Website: home-depot
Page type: account-dashboard
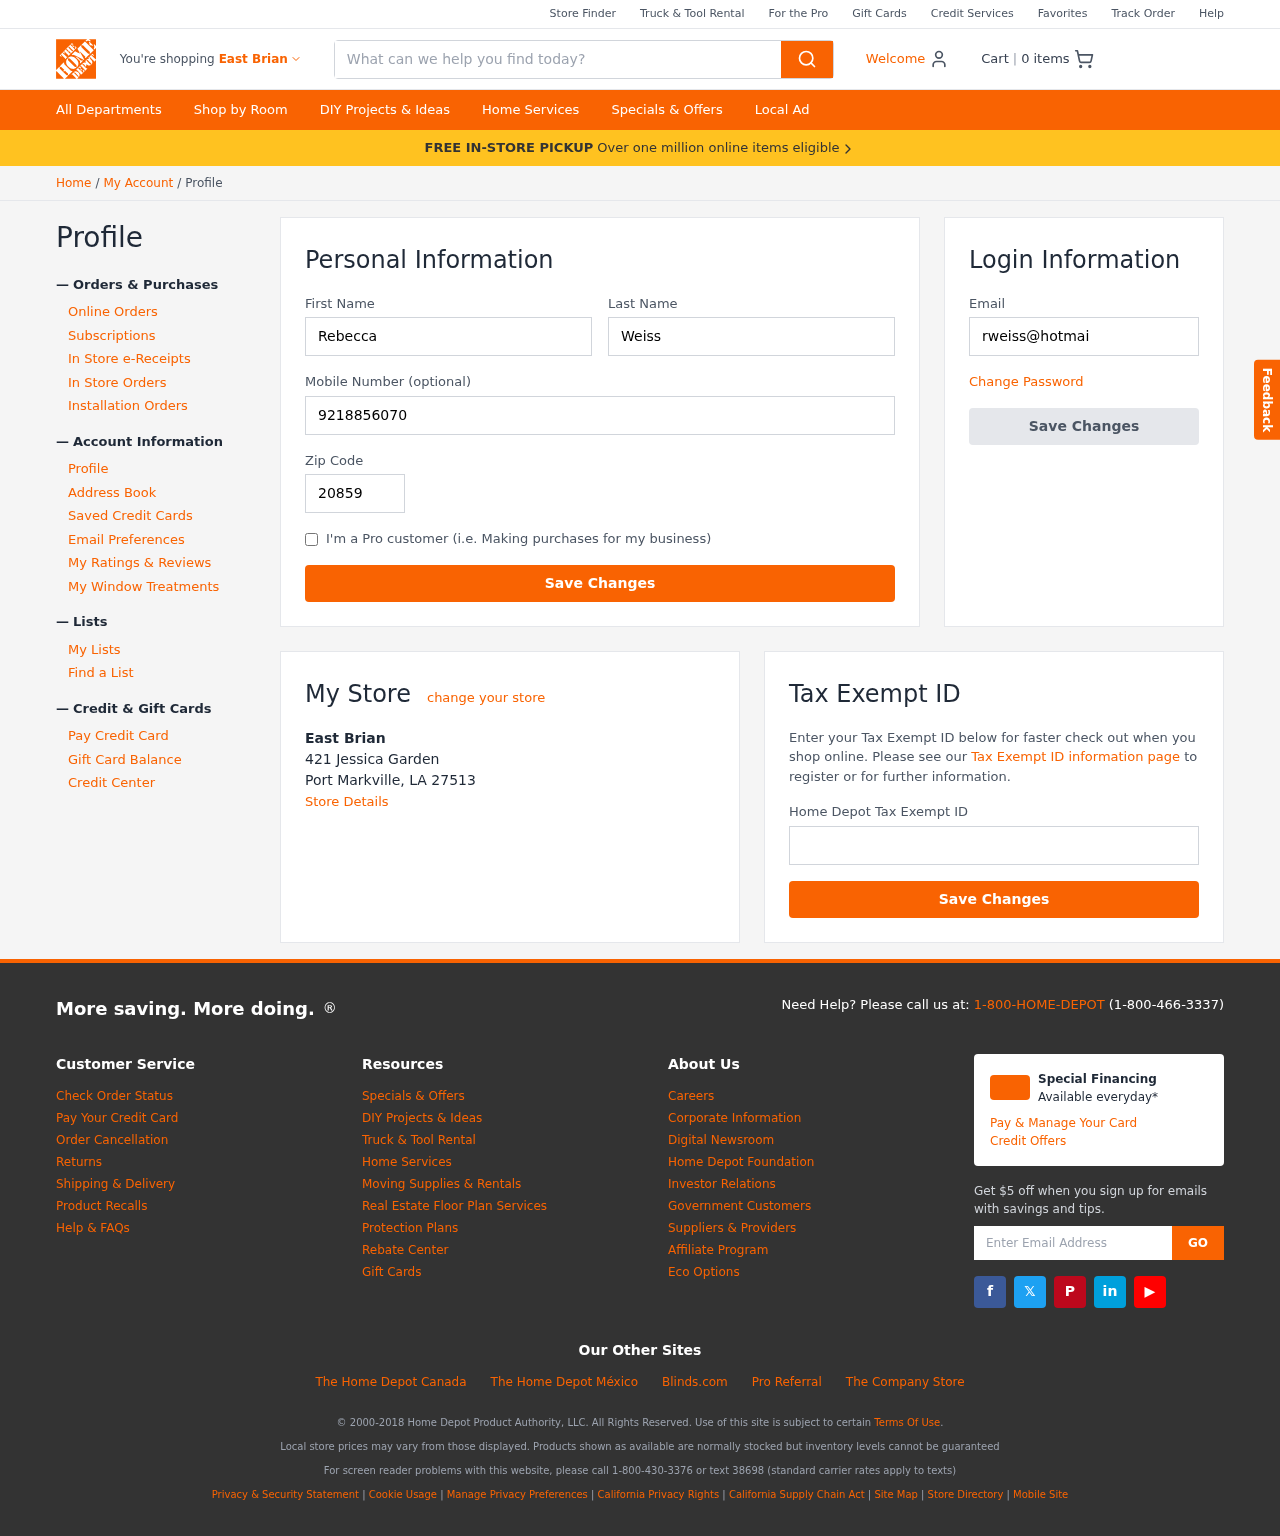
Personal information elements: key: PII_CITY
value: East Brian
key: PII_EMAIL
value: rweiss@hotmail.com
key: PII_FIRSTNAME
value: Rebecca
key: PII_LASTNAME
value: Weiss
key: PII_LOCATION1_CITY_STATE_ZIP
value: Port Markville, LA 27513
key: PII_LOCATION1_NAME
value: East Brian
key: PII_LOCATION1_STREET
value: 421 Jessica Garden
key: PII_PHONE
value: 9218856070
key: PII_POSTCODE
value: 20859
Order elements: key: ORDER_NUM_ITEMS
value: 0
Search elements: key: HEADER_SEARCH
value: What can we help you find today?